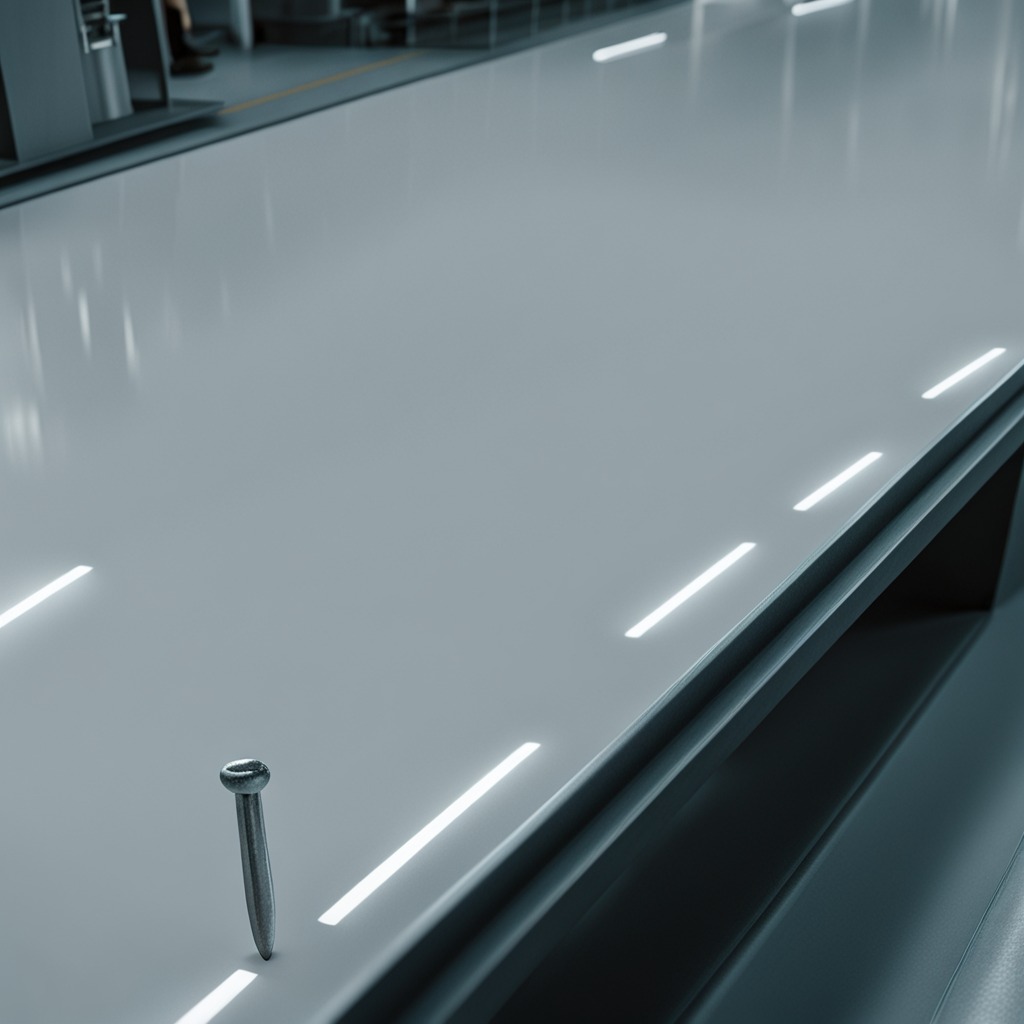
An iron nail is lying on the high-gloss table in a ship maintenance bay industrial lighting.